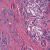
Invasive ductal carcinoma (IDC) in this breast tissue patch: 1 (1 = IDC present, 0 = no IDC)